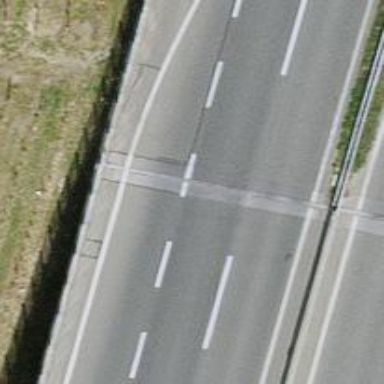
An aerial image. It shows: Motorway.